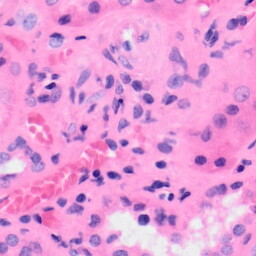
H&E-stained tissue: Kidney